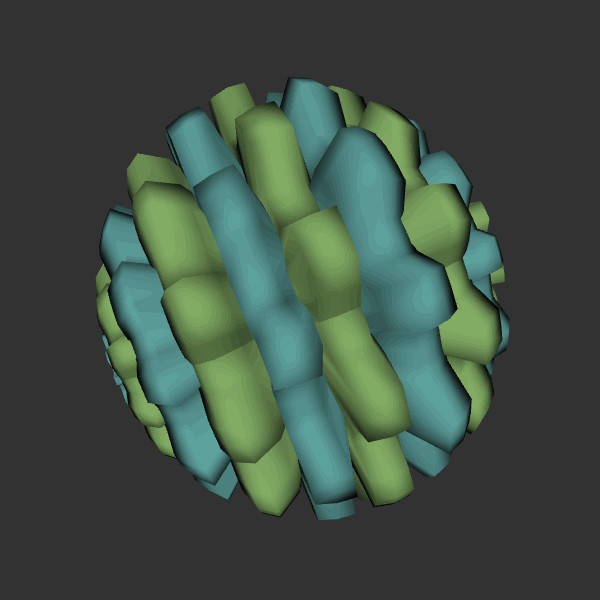
Background: dark